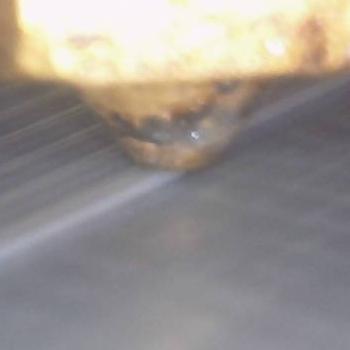
Flow rate: 74%